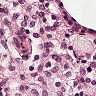
Metastatic tissue present: no